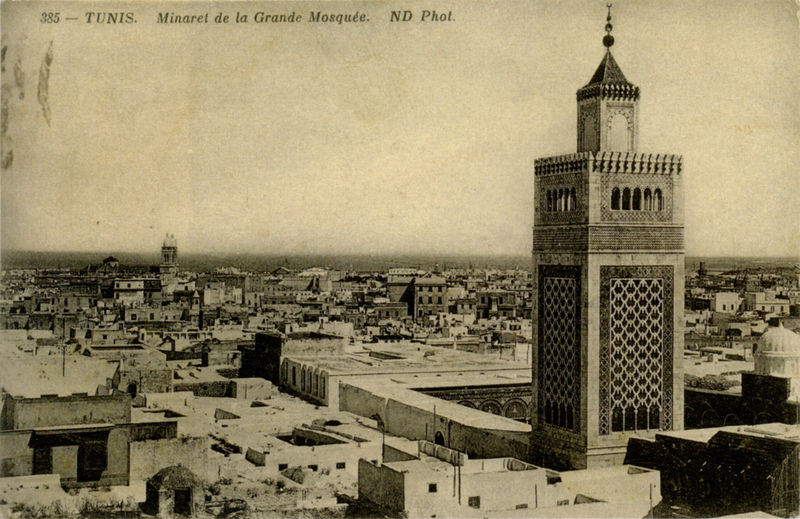
Titel: Tunis - Minarett der Großen Moschee (auch Ölbaummoschee genannt)
Künstler: Paul Klee
Standort: Bern
Institution: Zentrum Paul Klee
Schlagwörter: stadt, fenster, säulen, alt, horizont, häuser, turm, dächer, sepia, krieg, detail, uhr, foto, fotografie, stadtansicht, moschee, bahnhof, reise, stark, postkarte, islam, tunis, flachdach, minarett, stadtbild, islamisch, minaret, photograhie, reisebild, mosque